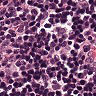
Metastatic tissue present: no